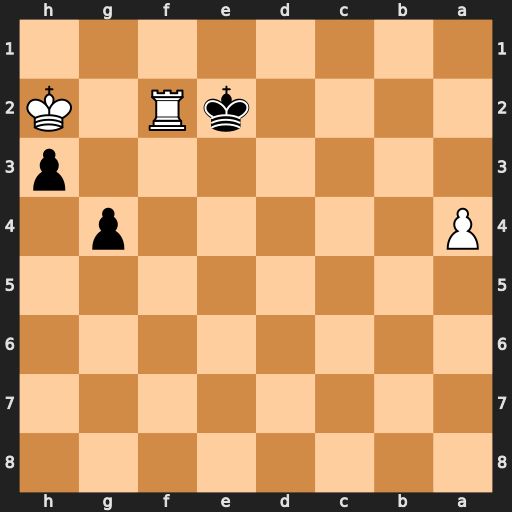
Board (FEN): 8/8/8/8/P5p1/7p/4kR1K/8
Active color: b
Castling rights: -
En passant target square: -
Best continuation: Kxf2 a5 g3+ Kxh3 g2